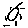
Label: sun